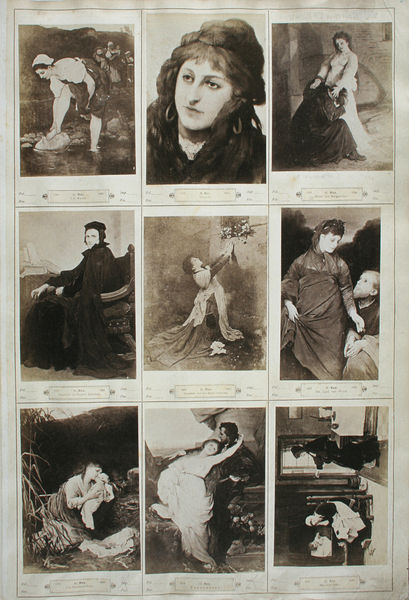
Titel: Verlagsalbum für den internen Gebrauch
Künstler: Franz Hanfstaengl
Standort: München
Institution: Stadtmuseum
Schlagwörter: weiß, frauen, damen, frau, schwarz, hund, tanz, natur, schilf, sitzend, arbeit, fotos, umarmung, erotisch, schauspiel, moses, porträts, nakt, schwarz-weiss, portraits, trost, rollen, einzelbilder, szenen, schauspielerin, schwarz/weiß, miniaturen, katalog, schwar-weiss, übersicht, wäscherin, fotografien, bittend, postkarten, frauengestalten, album, schauspielerinnen, frau und kind, frfotos, neun bildnisse, frauenrollen